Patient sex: M
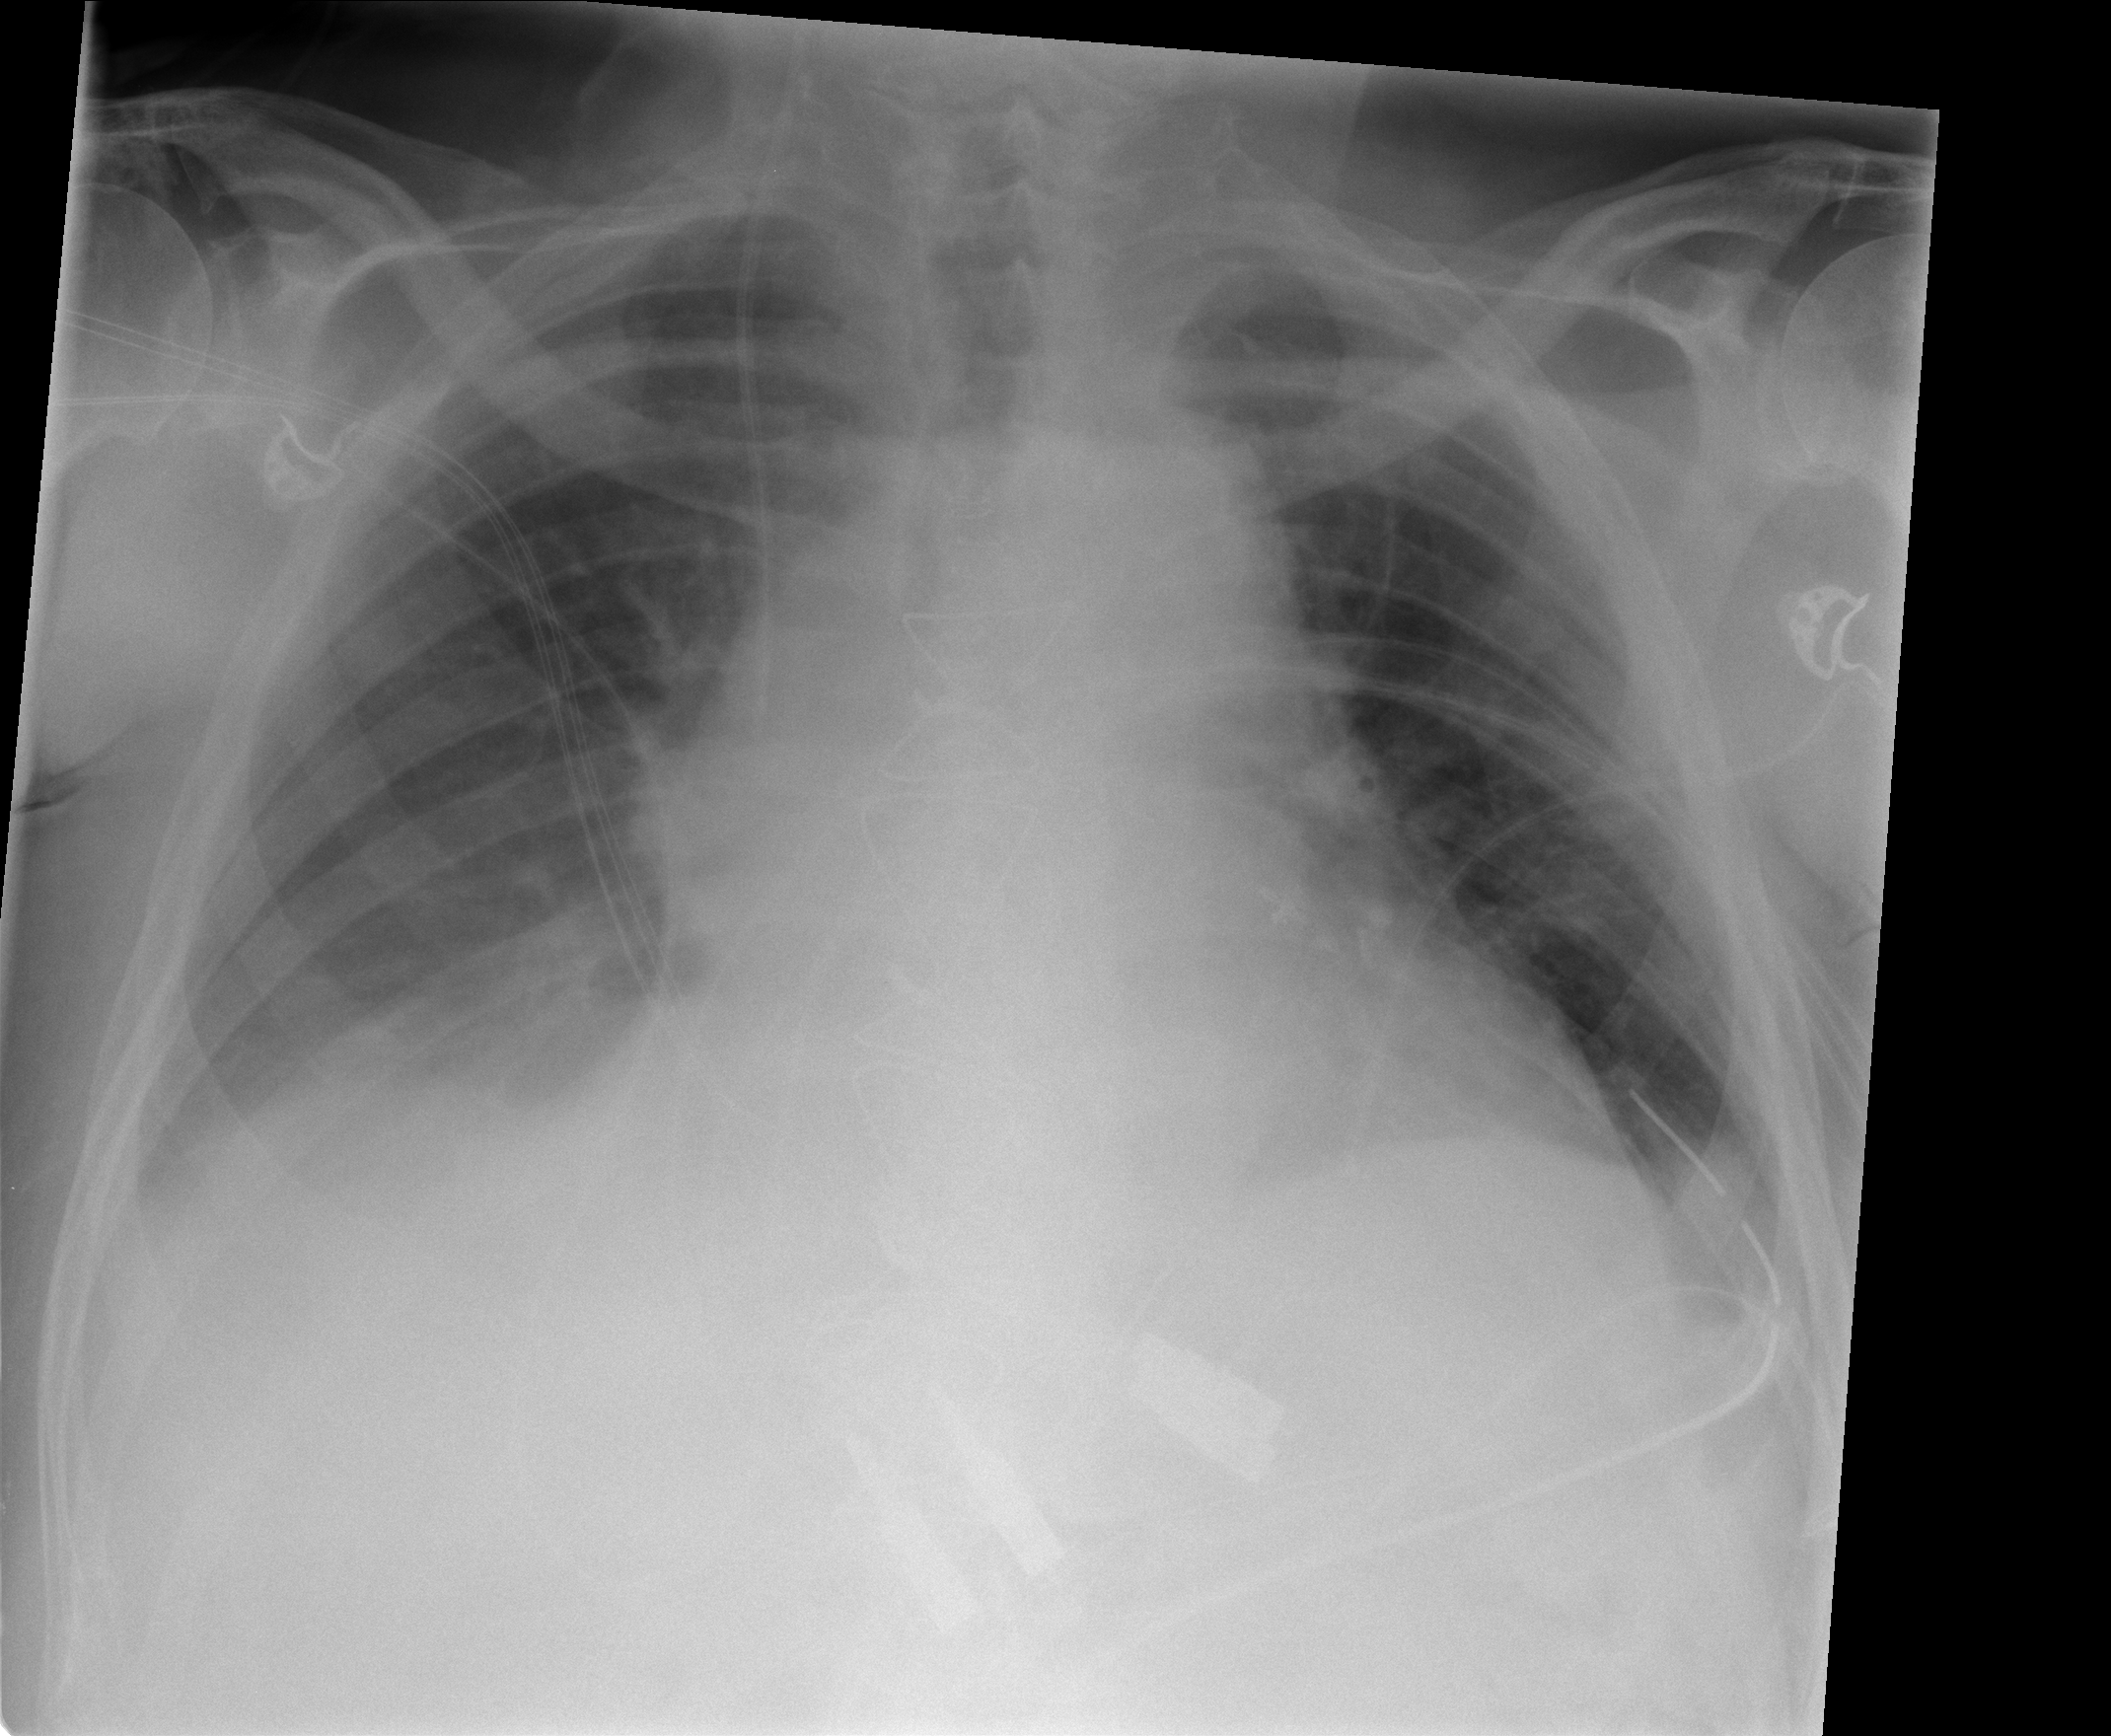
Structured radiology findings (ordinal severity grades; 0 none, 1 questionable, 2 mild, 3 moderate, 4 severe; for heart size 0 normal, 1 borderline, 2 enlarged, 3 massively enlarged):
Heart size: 1
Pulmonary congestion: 2
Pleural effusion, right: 2
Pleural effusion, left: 1
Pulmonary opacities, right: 0
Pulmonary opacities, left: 0
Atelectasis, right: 2
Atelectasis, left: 2